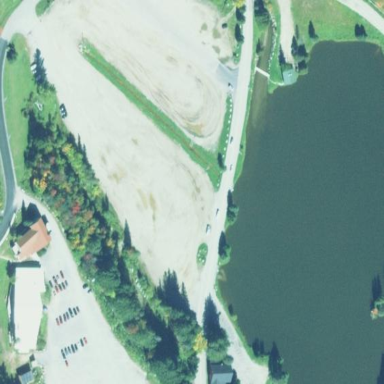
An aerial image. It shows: Parking area with unpaved surface.